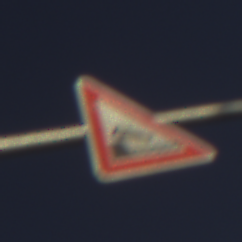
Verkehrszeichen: Ufer
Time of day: SunriseSunset
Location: Outdoor (Nature)
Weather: Clear
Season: NotSpecified
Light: Natural